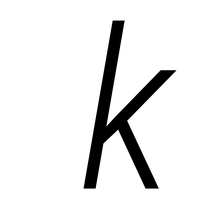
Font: Roboto-Italic_Condensed_Light_Italic